Field crop: tomato
Growth stage: 1
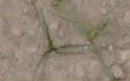
Species: cyperus